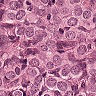
Metastatic tissue present: yes